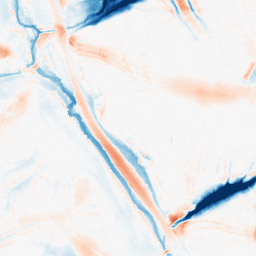
Category: morphological
Decomposition family: tophat_combined
Decomposition parameters: size: 20
Upsampling method: bspline
Upsampling parameters: scale: 4
Upsampling scale: 4